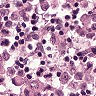
Metastatic tissue present: yes